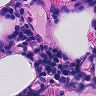
Metastatic tissue present: no